Question: I am developing an iphone only app in X-Code 4.5 and I am in the process of adding in my icons. I was not able to find specific instructions for adding in icon files specifically using X-Code 4.5 so I followed <URL> which call for editing the info.plist which I am assuming is the "info" tab when view the target. Is that correct?
I attached a screenshot of the seven icons I included in the info/plist under icon Files. Please let me know if I did it correctly.
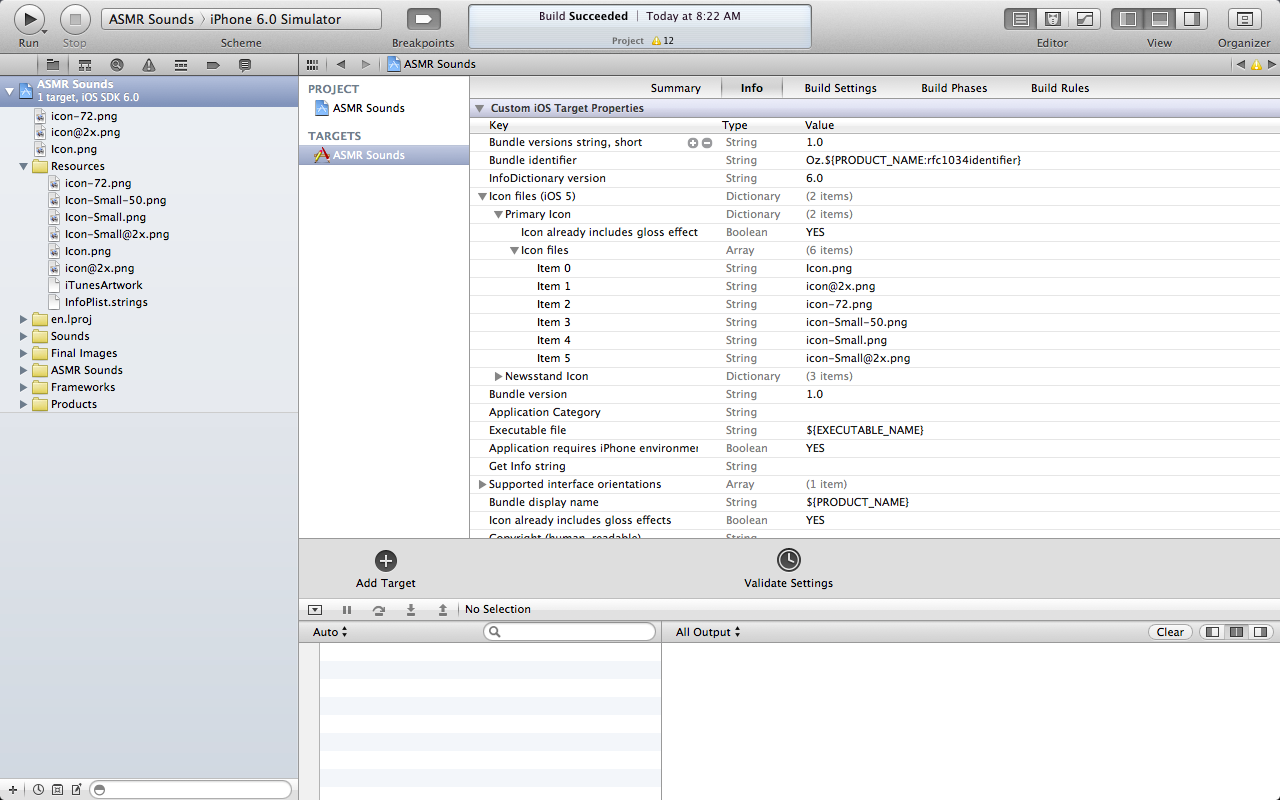
Answer: > editing the info.plist which I am assuming is the "info" tab when view the target. Is that correct?
Yes, it is.
The easiest way to verify that you added the icons correctly, is to run the app on your device or in the simulator. If the icon shows app (instead of the default white icon) it worked.
That being said, your config looks fine to me.